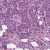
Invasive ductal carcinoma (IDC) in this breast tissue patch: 1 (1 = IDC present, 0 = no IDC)